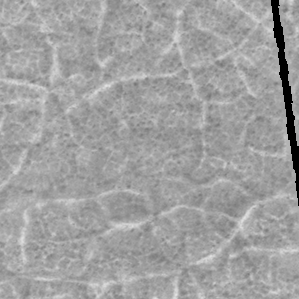
Label: frost